【题型】解答题　【知识点】平面几何　【难度】easy
已知：如图, 在 $\triangle ABC$ 中, 点 $D, E$ 分别在边 $AB, AC$ 上, $DE // BC$, $\angle BDC = \angle DEC$。求证：

(1) $\triangle ADE \sim \triangle ACD$；
(2) $\dfrac{CD^2}{BC^2} = \dfrac{AE}{AC}$。
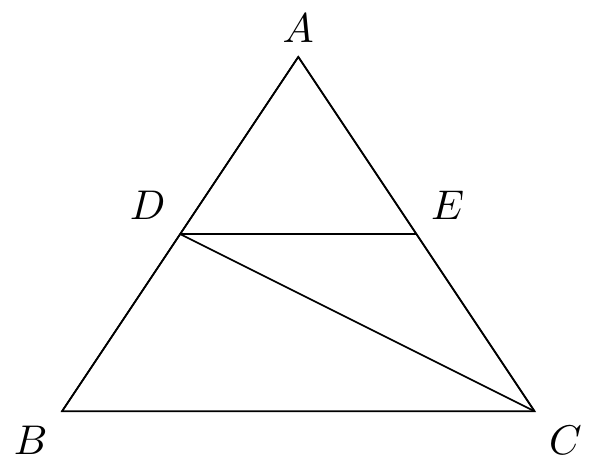
【解答】
(1) 证明：$\because \angle BDC = \angle DEC$, $\angle BDC = \angle A + \angle ACD$, $\angle DEC = \angle A + \angle ADE$

$\therefore \angle ADE = \angle ACD$

$\because \angle A = \angle A$

$\triangle ADE \sim \triangle ACD$

(2) $\because DE // BC$

$\angle EDC = \angle BCD$

$\because \angle BDC = \angle DEC$

$\triangle DEC \sim \triangle CDB$

$\dfrac{CD}{BC} = \dfrac{DE}{CD}$

$CD^2 = DE \cdot BC$

$\dfrac{CD^2}{BC^2} = \dfrac{DE}{BC}$

$\because DE // BC$

$\triangle ADE \sim \triangle ABC$

$\dfrac{DE}{BC} = \dfrac{AE}{AC}$

$\dfrac{CD^2}{BC^2} = \dfrac{AE}{AC}$